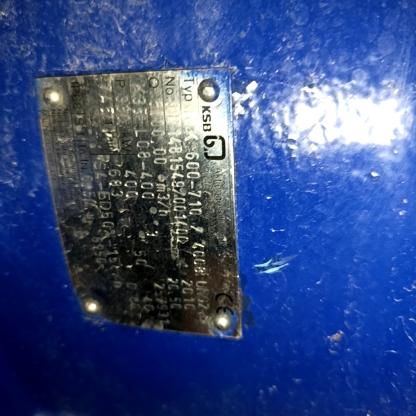
Klasa: tabliczka-znamionowa